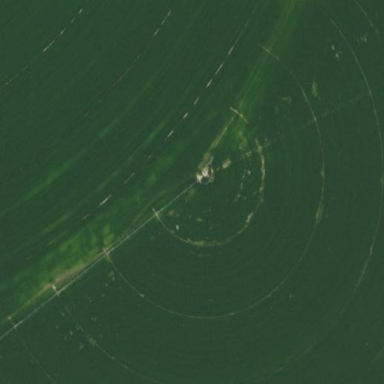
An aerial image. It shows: Farmland with pivot irrigation system.